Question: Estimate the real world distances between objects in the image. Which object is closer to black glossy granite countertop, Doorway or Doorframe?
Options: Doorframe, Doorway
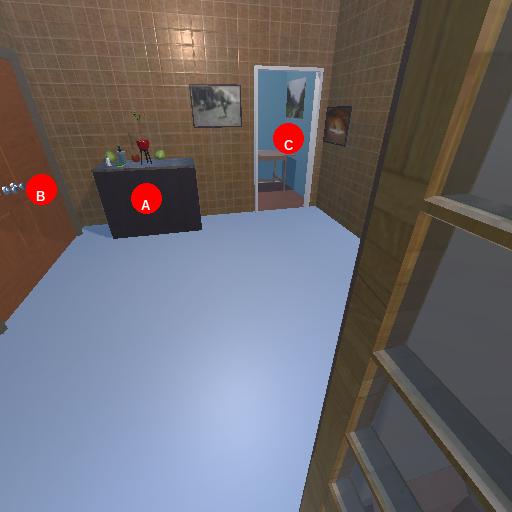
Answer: Doorframe